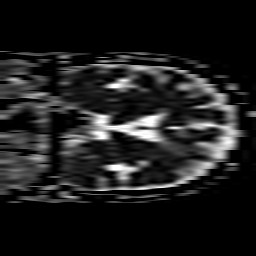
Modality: ADC
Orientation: coronal
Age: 62
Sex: male
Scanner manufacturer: philips
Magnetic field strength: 1.5 T
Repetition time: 4.811 s
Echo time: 0.07764 s